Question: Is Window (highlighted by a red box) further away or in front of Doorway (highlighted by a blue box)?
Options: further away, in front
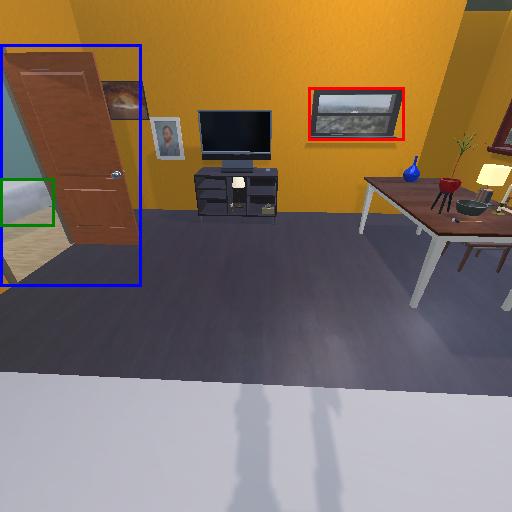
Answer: further away